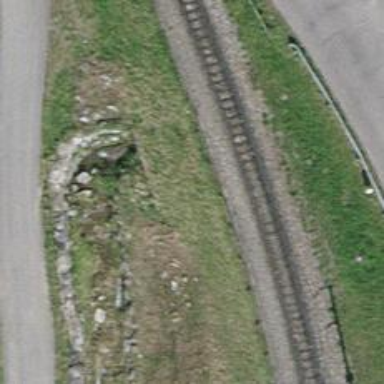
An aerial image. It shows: There is tunnel.